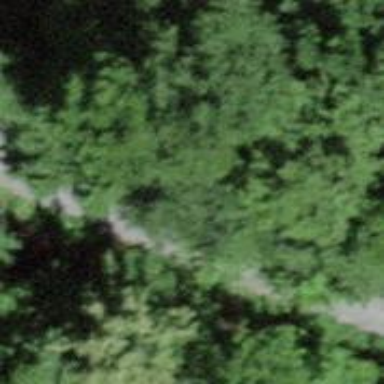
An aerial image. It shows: Well-maintained track road of grade 1.